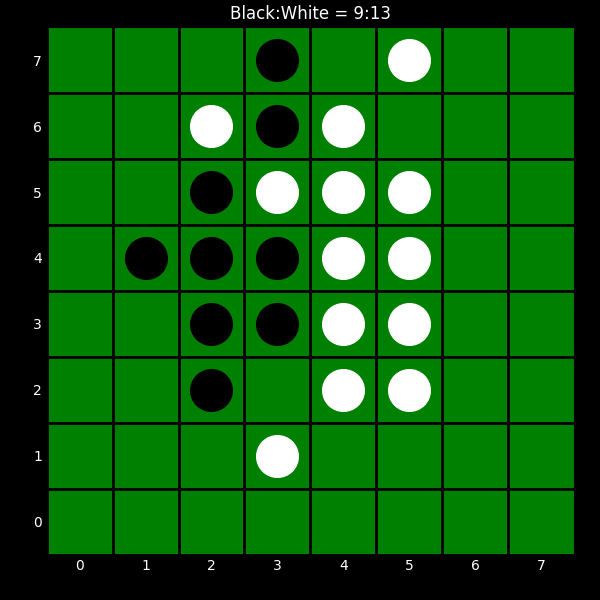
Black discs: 9
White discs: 13